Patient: sex M, age 55
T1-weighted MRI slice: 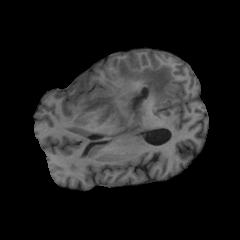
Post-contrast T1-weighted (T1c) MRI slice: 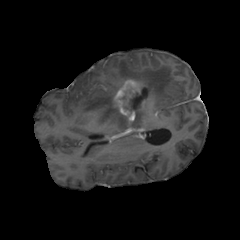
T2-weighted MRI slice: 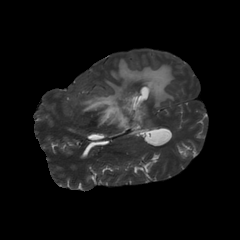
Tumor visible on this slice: yes
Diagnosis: Glioblastoma, IDH-wildtype
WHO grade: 4